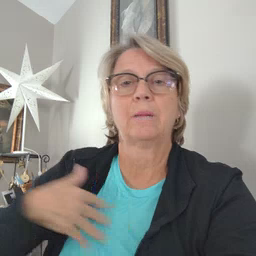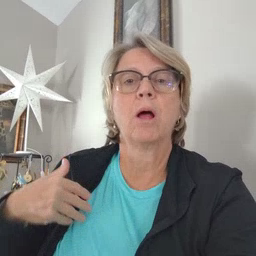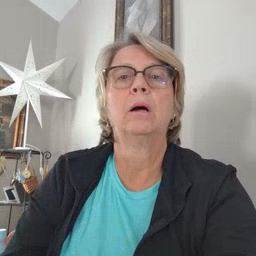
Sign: zebra